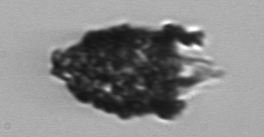
Label: Tintinnopsis